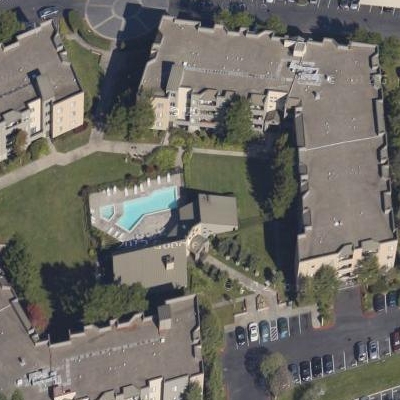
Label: fResident